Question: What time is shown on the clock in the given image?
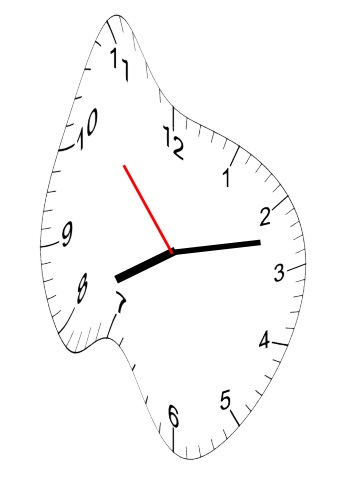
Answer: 08:12:53